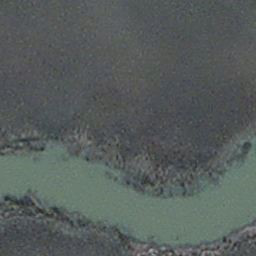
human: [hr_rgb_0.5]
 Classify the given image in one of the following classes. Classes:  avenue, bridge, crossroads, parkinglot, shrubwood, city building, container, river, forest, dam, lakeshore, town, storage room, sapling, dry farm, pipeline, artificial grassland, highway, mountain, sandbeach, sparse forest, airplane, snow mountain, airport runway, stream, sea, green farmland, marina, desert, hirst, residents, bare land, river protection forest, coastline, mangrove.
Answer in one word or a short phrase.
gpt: stream